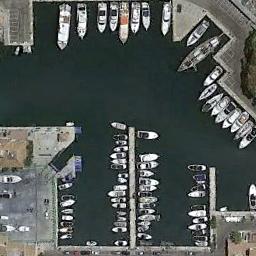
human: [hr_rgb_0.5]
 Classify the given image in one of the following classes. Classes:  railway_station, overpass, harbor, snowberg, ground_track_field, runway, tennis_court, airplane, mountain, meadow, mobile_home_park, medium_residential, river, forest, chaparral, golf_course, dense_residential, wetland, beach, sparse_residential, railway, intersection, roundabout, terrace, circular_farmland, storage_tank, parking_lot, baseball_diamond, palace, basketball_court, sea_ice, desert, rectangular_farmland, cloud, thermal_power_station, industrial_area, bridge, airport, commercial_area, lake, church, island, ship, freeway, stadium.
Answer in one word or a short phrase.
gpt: harbor